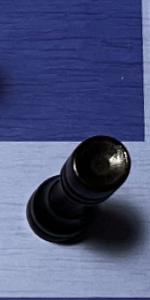
Label: Rook_Black